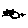
Label: cat